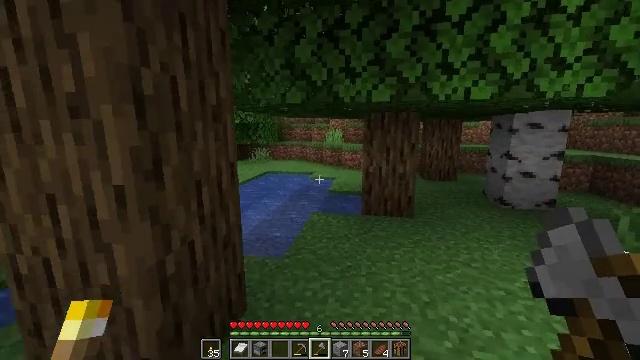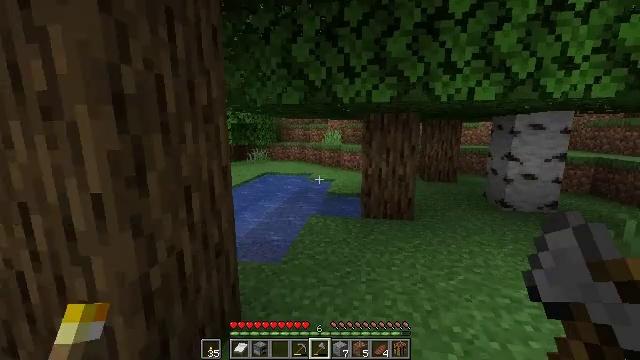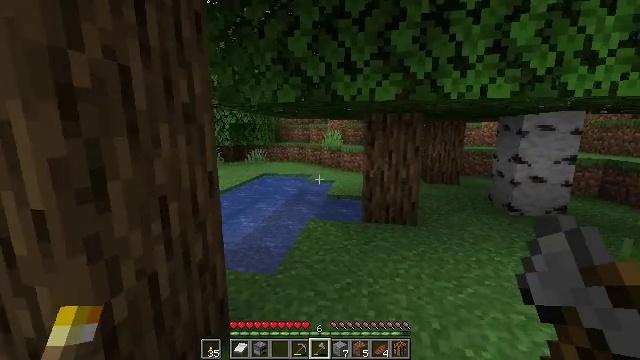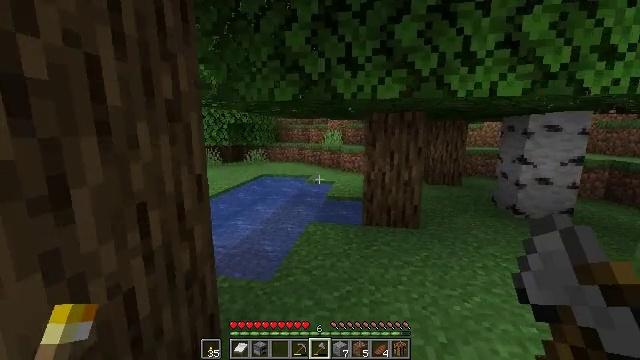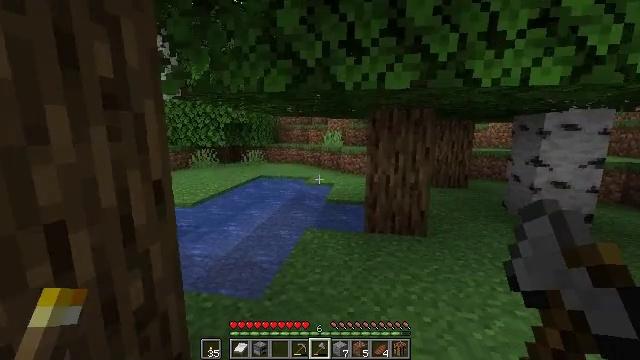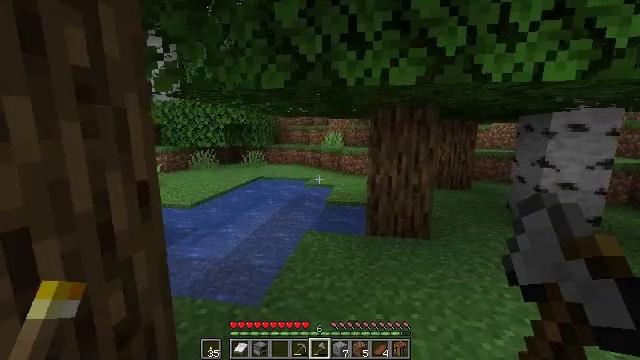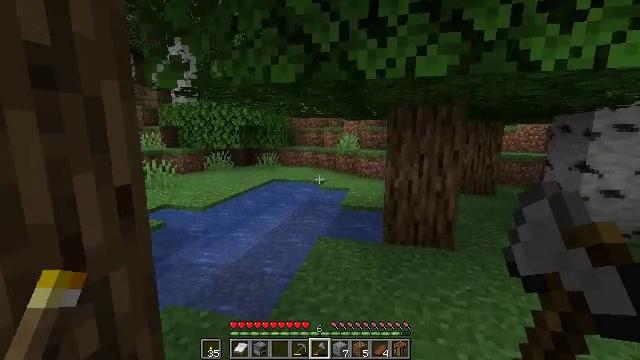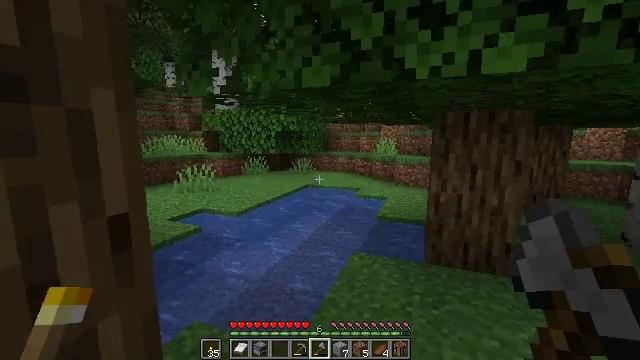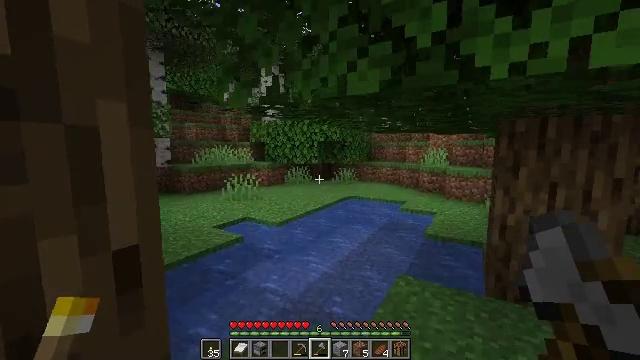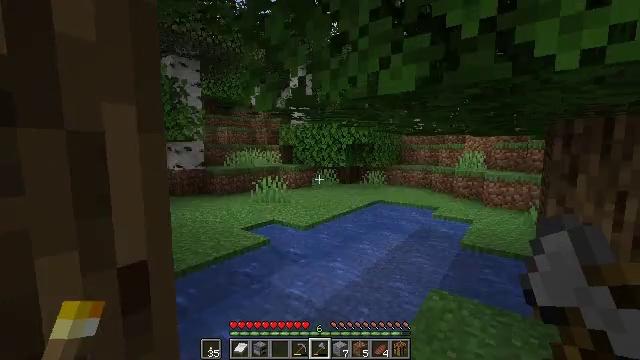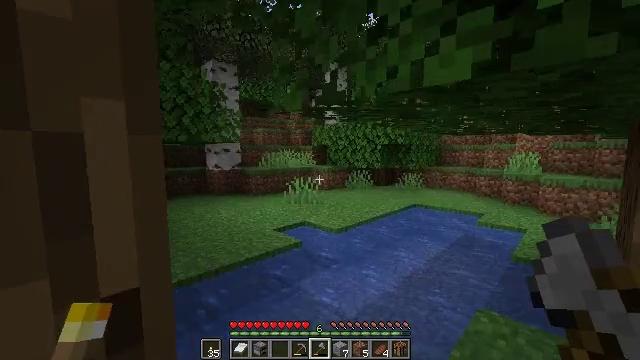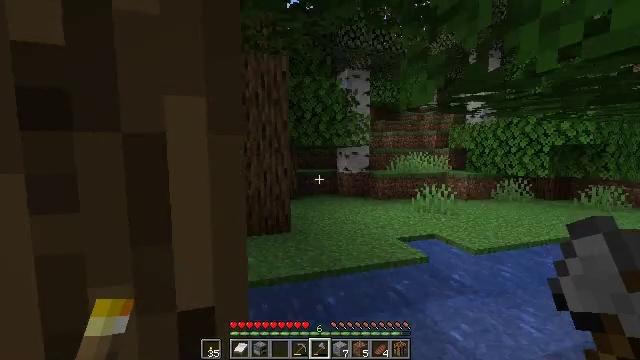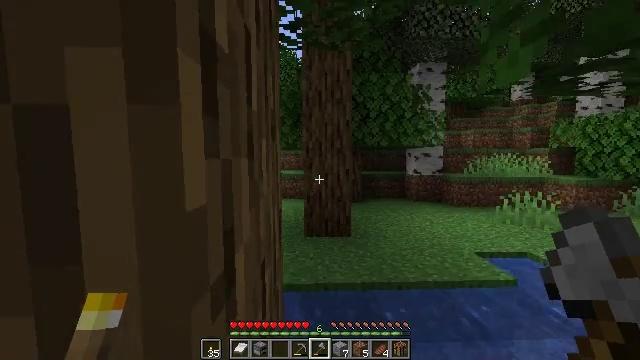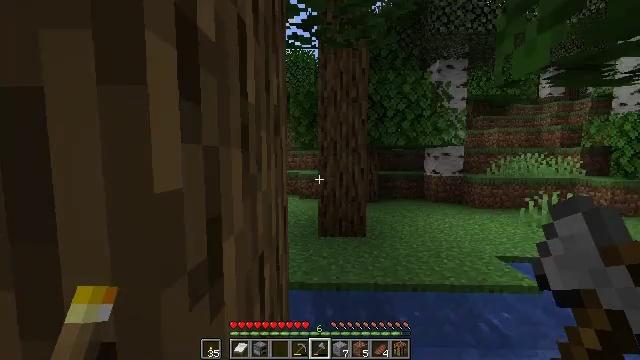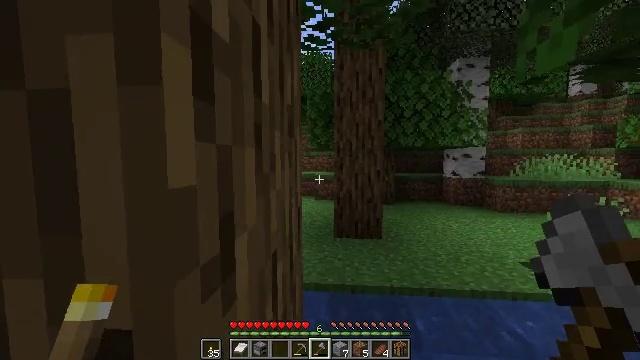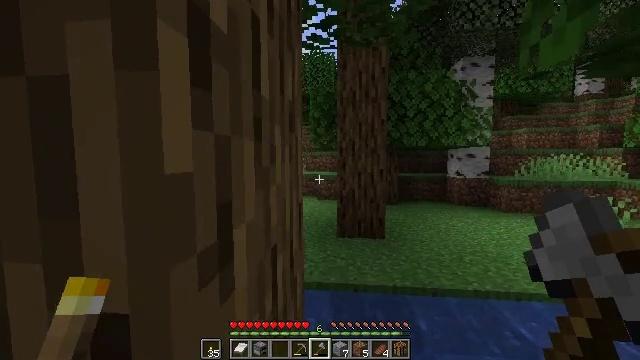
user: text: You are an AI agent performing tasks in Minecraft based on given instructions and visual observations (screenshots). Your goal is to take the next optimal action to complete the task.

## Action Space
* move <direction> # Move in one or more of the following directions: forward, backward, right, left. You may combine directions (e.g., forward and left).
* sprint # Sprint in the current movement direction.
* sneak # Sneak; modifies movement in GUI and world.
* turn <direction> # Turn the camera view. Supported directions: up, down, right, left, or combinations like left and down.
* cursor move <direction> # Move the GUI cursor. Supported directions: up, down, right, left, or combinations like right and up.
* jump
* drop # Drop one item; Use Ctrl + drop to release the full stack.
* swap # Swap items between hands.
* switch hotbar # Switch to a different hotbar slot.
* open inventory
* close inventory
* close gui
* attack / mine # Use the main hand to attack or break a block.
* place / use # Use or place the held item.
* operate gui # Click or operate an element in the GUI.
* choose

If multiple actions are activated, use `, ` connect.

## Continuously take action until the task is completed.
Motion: motion action
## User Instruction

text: Gather bee nest from a tree in the forest.
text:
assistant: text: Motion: move forward
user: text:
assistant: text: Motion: move forward
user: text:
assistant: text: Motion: move forward
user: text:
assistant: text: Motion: move forward
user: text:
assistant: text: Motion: move forward
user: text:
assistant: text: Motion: move forward, turn left
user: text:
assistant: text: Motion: move forward, turn left and up
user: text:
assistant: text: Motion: move forward, turn left and up
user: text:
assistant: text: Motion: move forward, turn left
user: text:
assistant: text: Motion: move forward, turn left
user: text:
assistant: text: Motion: move forward, turn left
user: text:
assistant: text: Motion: move forward, turn left
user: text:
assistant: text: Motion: move forward, turn left
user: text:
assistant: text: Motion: move forward, turn left
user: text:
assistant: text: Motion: move forward
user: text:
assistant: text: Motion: move forward
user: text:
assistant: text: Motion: move forward
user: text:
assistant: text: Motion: move forward
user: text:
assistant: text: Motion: move forward
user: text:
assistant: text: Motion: move forward, jump
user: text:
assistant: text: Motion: move forward, turn right, jump
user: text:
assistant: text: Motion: move forward, turn right, jump
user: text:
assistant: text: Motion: move forward, turn right, jump
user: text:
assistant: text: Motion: move forward, turn right, jump
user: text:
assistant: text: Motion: move forward, turn right, jump
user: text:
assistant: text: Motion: move forward, turn right, jump
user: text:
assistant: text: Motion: move forward, jump
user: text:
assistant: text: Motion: move forward, jump
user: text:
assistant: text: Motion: move forward, jump
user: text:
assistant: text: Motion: move forward, jump